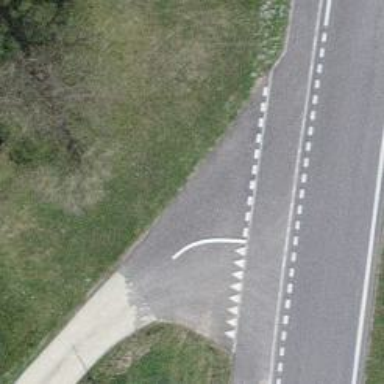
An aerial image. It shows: Road with "give way" sign.